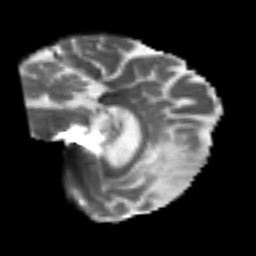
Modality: T2w
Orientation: sagittal
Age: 65
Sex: female
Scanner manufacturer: siemens
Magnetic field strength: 3 T
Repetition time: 4.999 s
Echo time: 0.07946 s